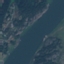
Label: River